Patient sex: F
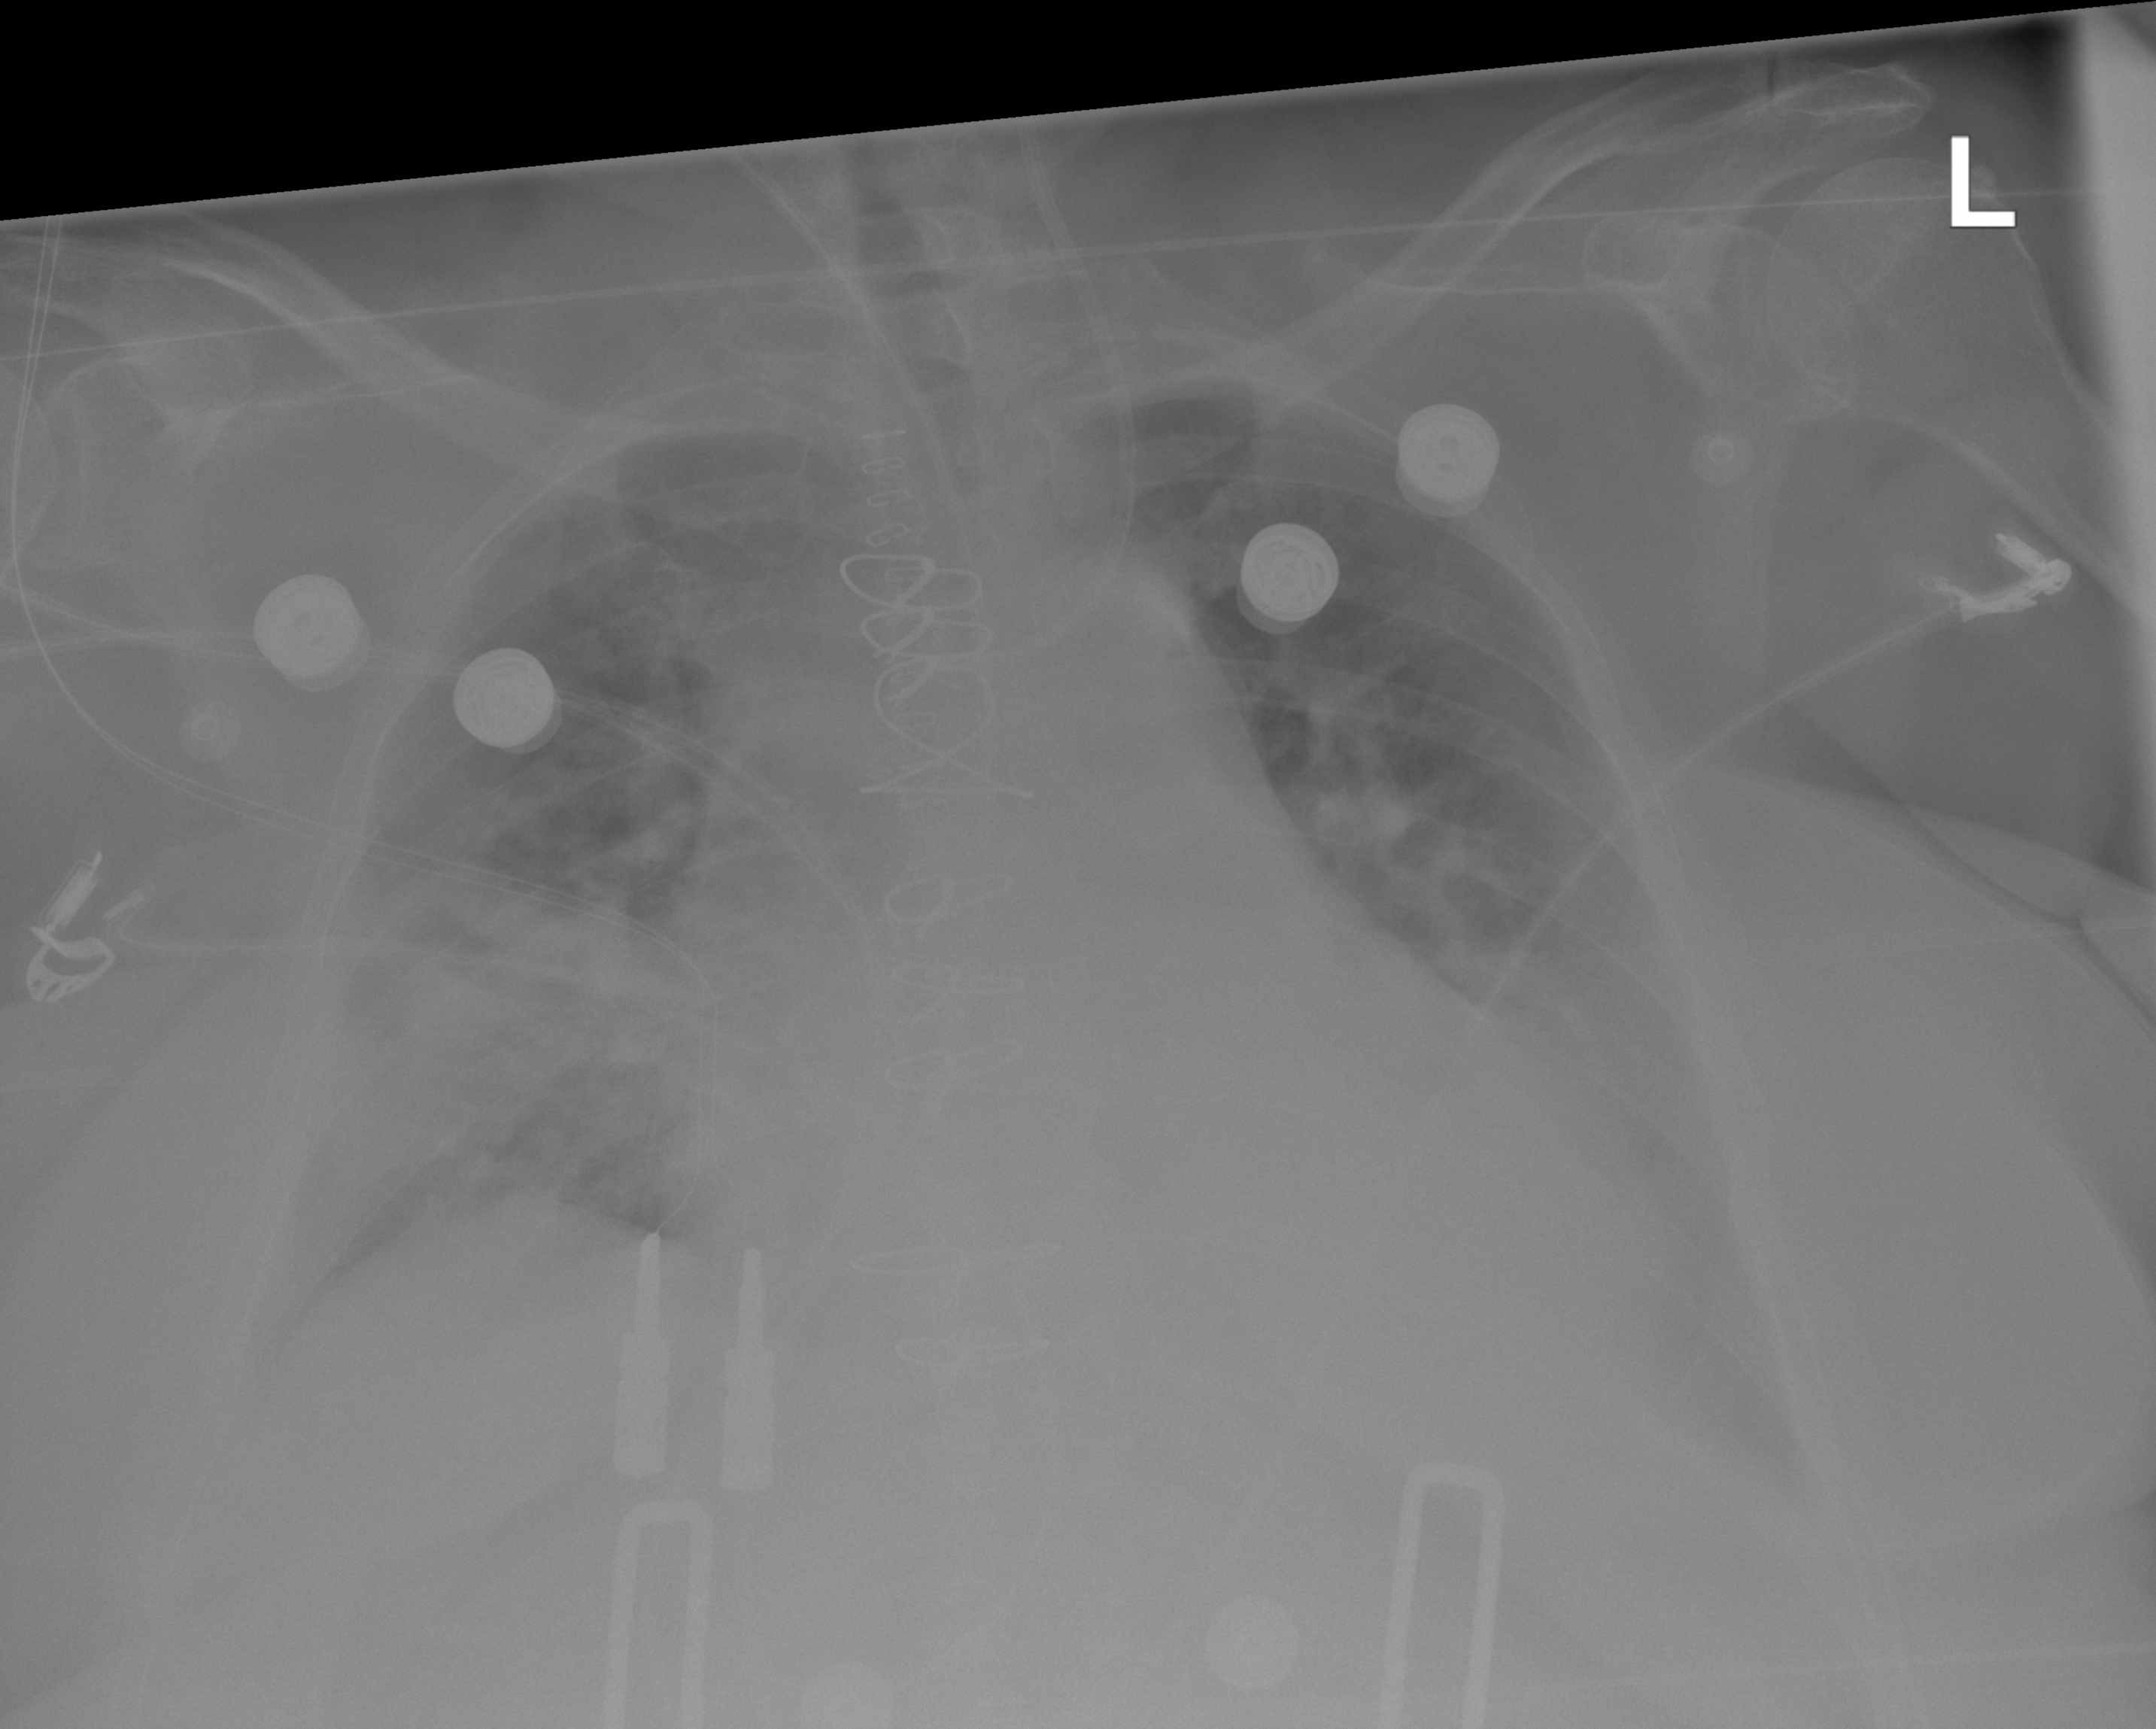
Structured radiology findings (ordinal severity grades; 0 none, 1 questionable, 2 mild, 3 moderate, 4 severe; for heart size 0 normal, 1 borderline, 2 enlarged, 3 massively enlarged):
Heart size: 2
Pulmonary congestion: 0
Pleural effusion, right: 0
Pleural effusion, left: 1
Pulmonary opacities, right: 3
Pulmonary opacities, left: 0
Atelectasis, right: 2
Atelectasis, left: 2